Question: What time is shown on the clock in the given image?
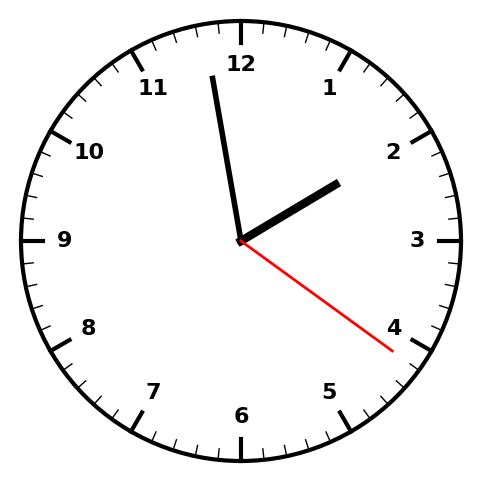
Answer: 01:58:21